Interaction volume radius: 5 \u00c5
Interaction volume height: 20 \u00c5
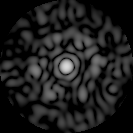
Disorder parameter: 0.8069